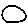
Label: circle